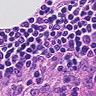
Metastatic tissue present: no